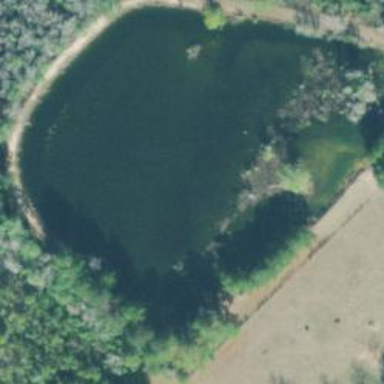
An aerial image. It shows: Pond with natural water.